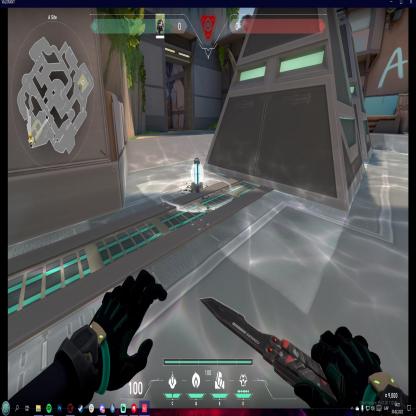
Label: planted spike